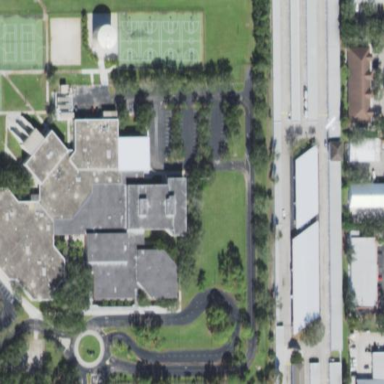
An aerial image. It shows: School building.